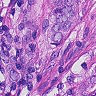
Metastatic tissue present: yes